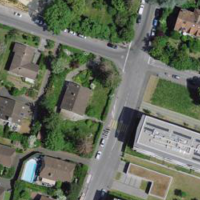
EUNIS habitat code: 54
Species observed at this site:
Vespula germanica
Cornus sanguinea